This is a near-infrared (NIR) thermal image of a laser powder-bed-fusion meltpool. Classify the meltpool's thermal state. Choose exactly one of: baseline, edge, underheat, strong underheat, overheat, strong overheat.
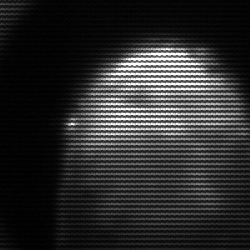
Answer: edge